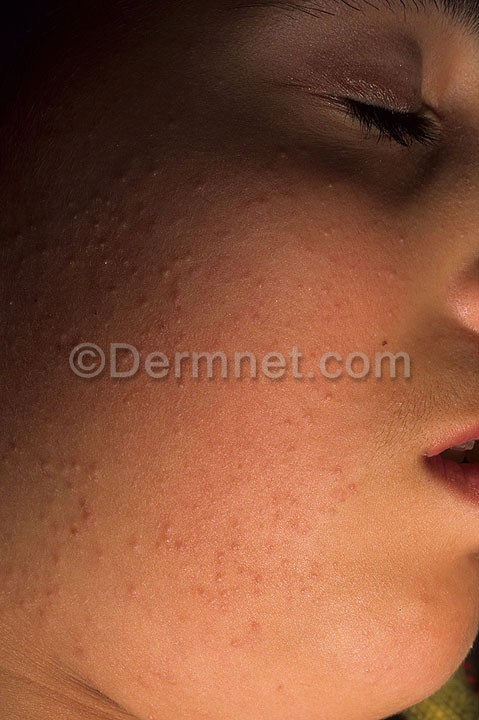
Disease: Atopic Dermatitis Photos